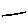
Label: line